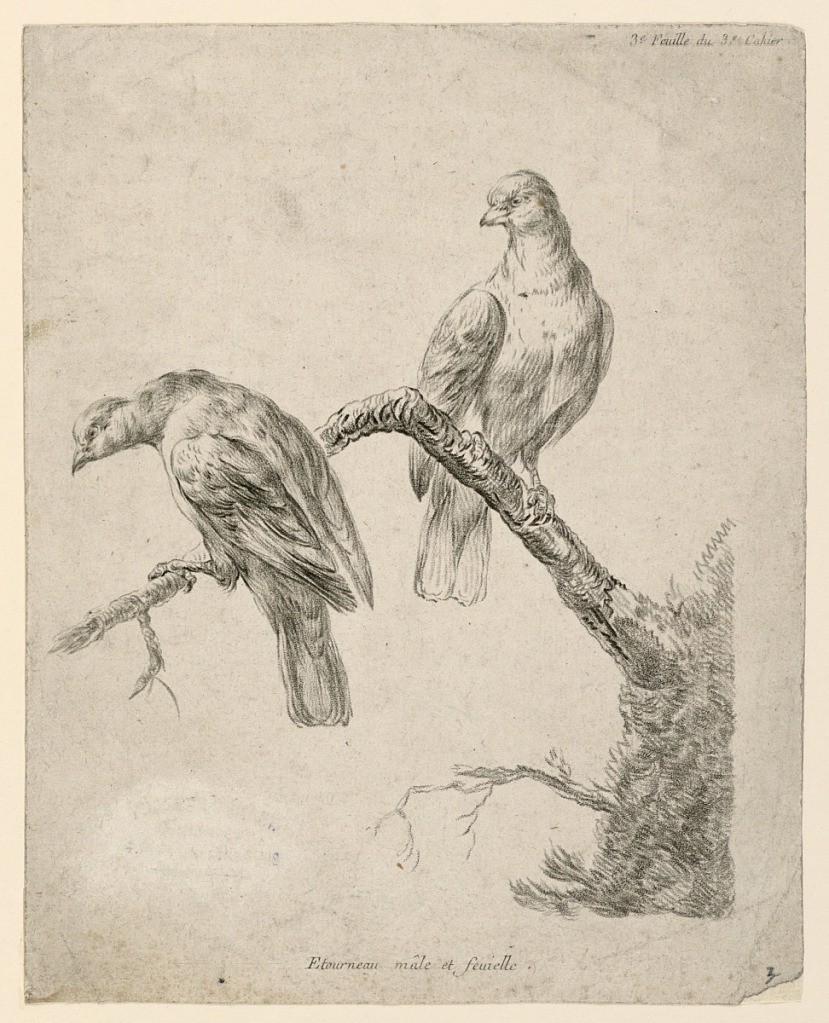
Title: Two Birds on a Branch
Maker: Gilles Demarteau, Flemish, 1722 – 1776
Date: ca. 1770
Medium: Crayon-manner engraving on paper
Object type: Print
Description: Two brids of the pigeon family on a branch. At top: "3e Feuille du 3r Cahier". At bottom: "Etourneau - mâle et feuille".